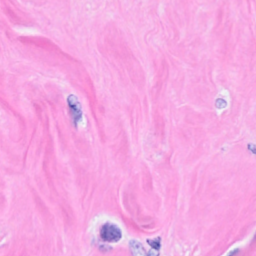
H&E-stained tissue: Breast